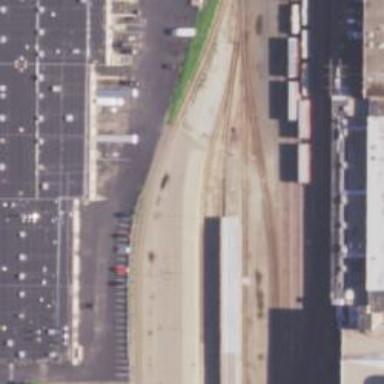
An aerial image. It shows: Railway stop.